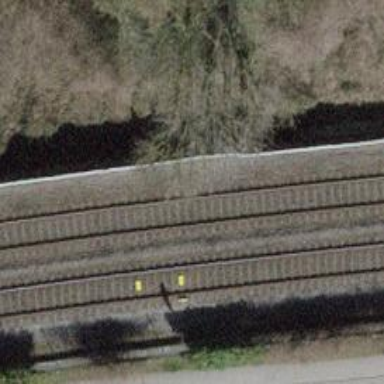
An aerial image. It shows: Railway milestone.